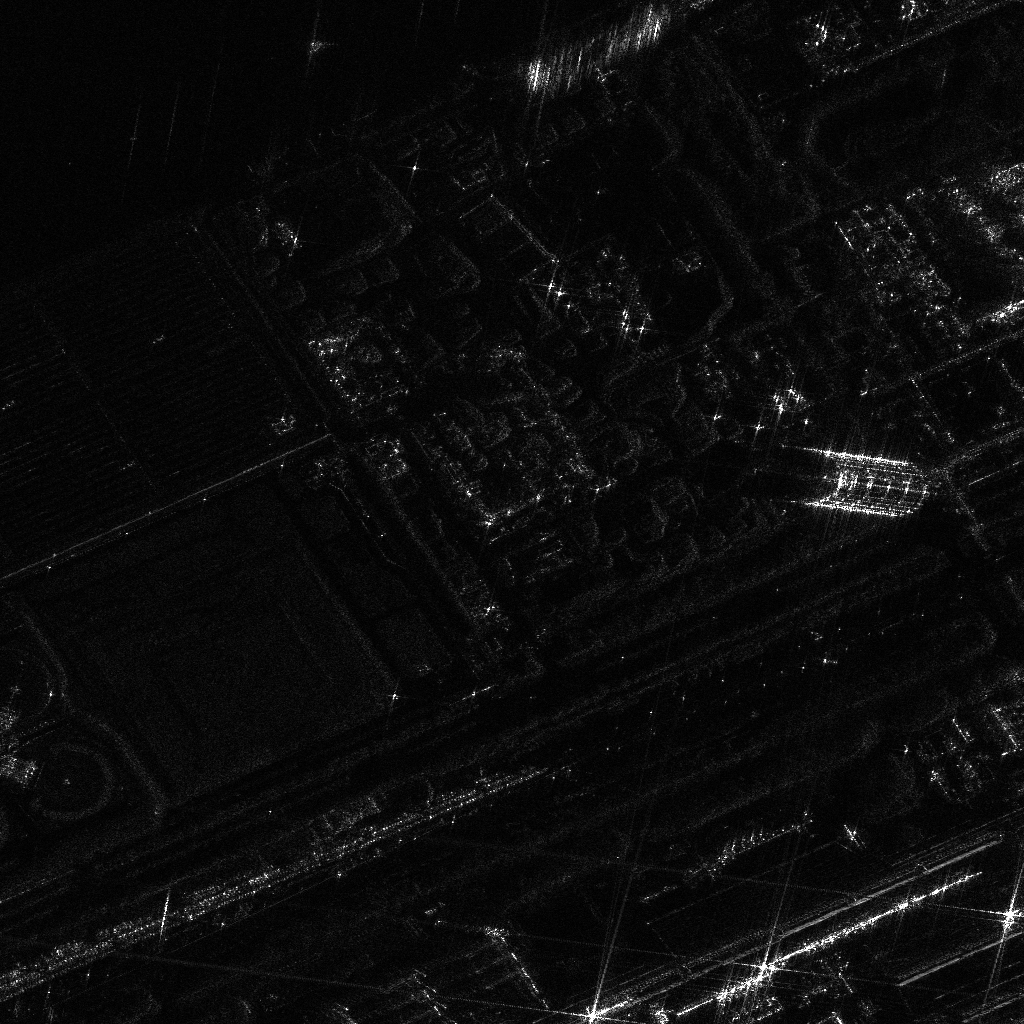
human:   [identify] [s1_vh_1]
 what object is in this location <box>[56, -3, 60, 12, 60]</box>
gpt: <ref>1 large container at the top</ref>